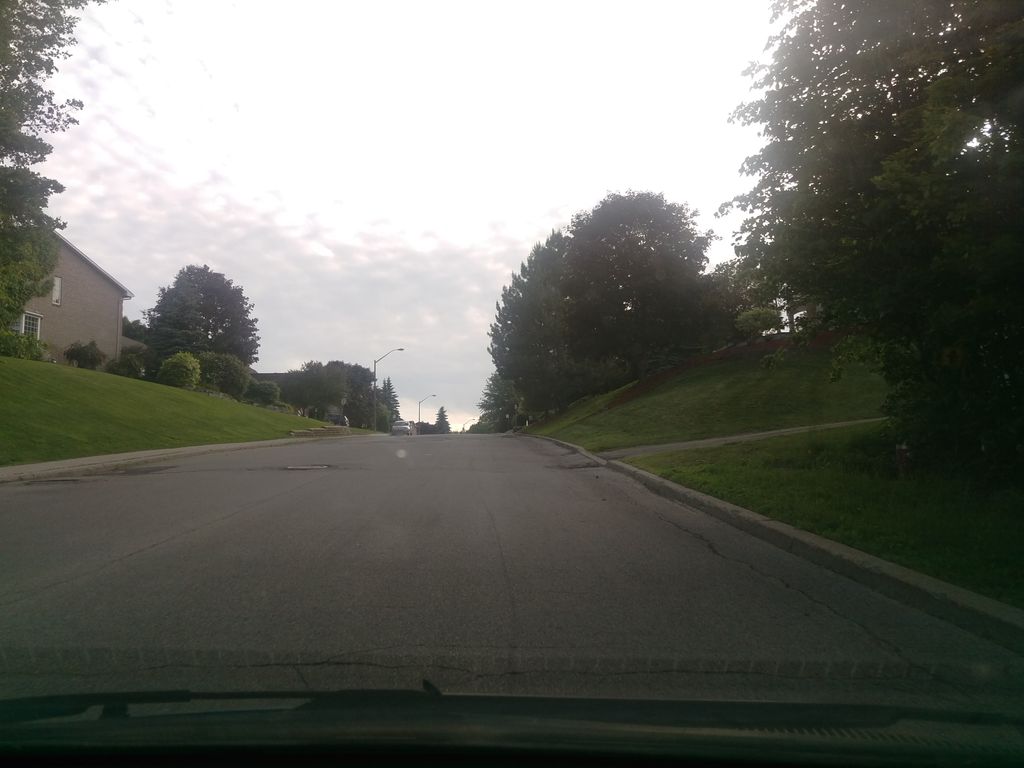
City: ottawa-gatineau